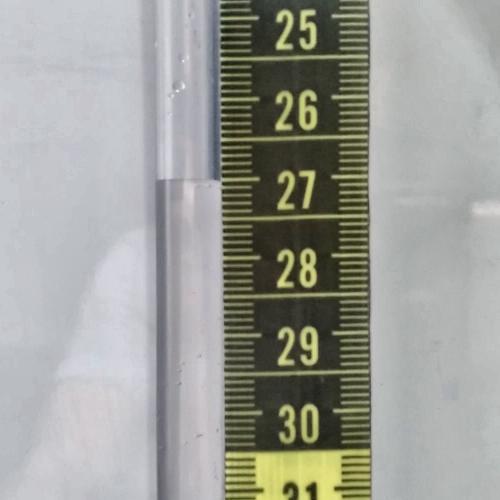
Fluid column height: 27.0 cm